Question: Actually,i have do a test with the server.c and client.c in the android emulator(ps:they both runs sucesssfully and are compiled with the android genric cross-compiler).And,then i go further,i rewrite the client-side via the jni.But,in this case,the client fail to connect to the server-side,though new client is very similar to the client.c.
After searching,someone mentions that the permission matters.But,when i add the '<uses-permission android:name="android.permission.INTERNET" />'(ps:this tags is outside the application tags),the problem still appears.
And as the logcat shows,the java code actually invode the c method,but,why not it behave the same as the client.c?
Any idea will benefit me so much. Thanks in advance!
the server.c:
'''
/* Make the necessary includes and set up the variables. */
#include <sys/types.h>
#include <sys/socket.h>
#include <stdio.h>
#include <sys/un.h>
#include <unistd.h>
#include <stdlib.h>
int main()
{
int server_sockfd, client_sockfd;
int server_len, client_len;
struct sockaddr_un server_address;
struct sockaddr_un client_address;
/* Remove any old socket and create an unnamed socket for the server. */
unlink("server_socket");
server_sockfd = socket(AF_UNIX, SOCK_STREAM, 0);
/* Name the socket. */
server_address.sun_family = AF_UNIX;
strcpy(server_address.sun_path, "server_socket");
server_len = sizeof(server_address);
bind(server_sockfd, (struct sockaddr *)&server_address, server_len);
/* Create a connection queue and wait for clients. */
listen(server_sockfd, 5);
while(1) {
char ch;
printf("server waiting
");
/* Accept a connection. */
client_len = sizeof(client_address);
client_sockfd = accept(server_sockfd,
(struct sockaddr *)&client_address, &client_len);
/* We can now read/write to client on client_sockfd. */
read(client_sockfd, &ch, 1);
ch++;
write(client_sockfd, &ch, 1);
close(client_sockfd);
}
}
'''
client.c:
'''
/* Make the necessary includes and set up the variables. */
#include <sys/types.h>
#include <sys/socket.h>
#include <stdio.h>
#include <sys/un.h>
#include <unistd.h>
#include <stdlib.h>
int main()
{
int sockfd;
int len;
struct sockaddr_un address;
int result;
char ch = 'A';
/* Create a socket for the client. */
sockfd = socket(AF_UNIX, SOCK_STREAM, 0);
/* Name the socket, as agreed with the server. */
address.sun_family = AF_UNIX;
strcpy(address.sun_path, "server_socket");
len = sizeof(address);
/* Now connect our socket to the server's socket. */
result = connect(sockfd, (struct sockaddr *)&address, len);
if(result == -1) {
perror("oops: client1");
exit(1);
}
/* We can now read/write via sockfd. */
write(sockfd, &ch, 1);
read(sockfd, &ch, 1);
printf("char from server = %c
", ch);
close(sockfd);
exit(0);
}
'''
java code:
package gz.kaiwii;
'''
public class NSocket {
static{
System.loadLibrary("NSocket");
}
public native void start();
}
'''
native code:
'''
/* DO NOT EDIT THIS FILE - it is machine generated */
#include <jni.h>
#include <android/log.h>
#include <android/bitmap.h>
#include <sys/types.h>
#include <sys/socket.h>
#include <stdio.h>
#include <sys/un.h>
#include <unistd.h>
#include <stdlib.h>
#define LOG_TAG "NSocket"
#define LOGI(...) __android_log_print(ANDROID_LOG_INFO,LOG_TAG,__VA_ARGS__)
#define LOGE(...) __android_log_print(ANDROID_LOG_ERROR,LOG_TAG,__VA_ARGS__)
JNIEXPORT void JNICALL Java_gz_kaiwii_NSocket_start
(JNIEnv * env, jobject object){
LOGI("JNICALL Java_gz_kaiwii_NSocket_start is called!");
int sockfd;
int len;
struct sockaddr_un address;
int result;
char ch = 'A';
/* Create a socket for the client. */
LOGI(" Create a socket for the client!");
sockfd = socket(AF_UNIX, SOCK_STREAM, 0);
if(sockfd==-1){
LOGE("create socket error!!!!!");
}
/* Name the socket, as agreed with the server. */
address.sun_family = AF_UNIX;
strcpy(address.sun_path, "server_socket");
len = sizeof(address);
/* Now connect our socket to the server's socket. */
result = connect(sockfd, (struct sockaddr *)&address, len);
LOGI(" Now connect our socket to the server's socket.");
if(result == -1) {
LOGE("connect error!");
exit(1);
}
/* We can now read/write via sockfd. */
write(sockfd, &ch, 1);
read(sockfd, &ch, 1);
/*
printf("char from server = %c
", ch);
*/
LOGI("char from server = %c
", ch);
close(sockfd);
}
'''
the logcat:

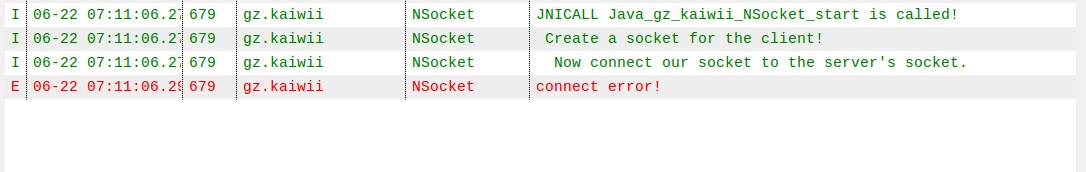
Answer: If I use the abstract namespace as the name,everything runs okay.But,one thing should be cautioned is the length!